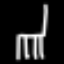
Label: chair